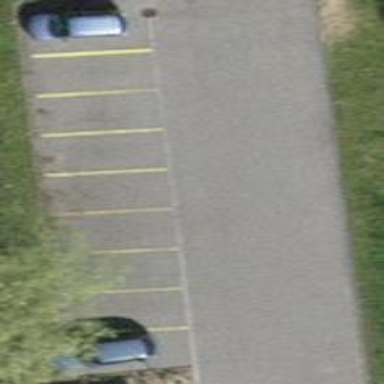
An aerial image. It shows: Parking area with surface.